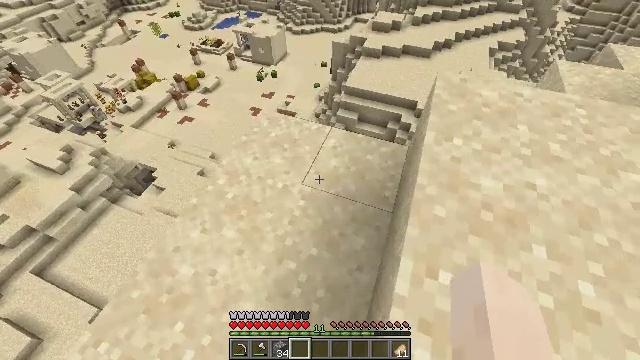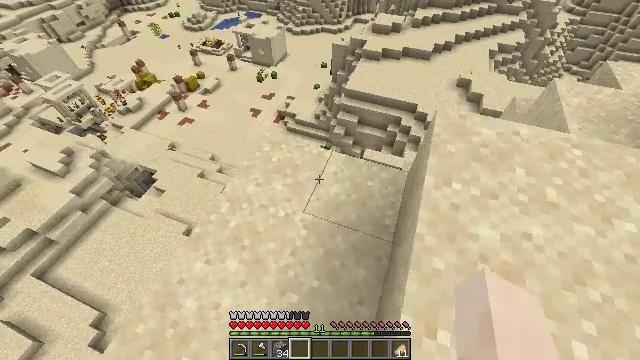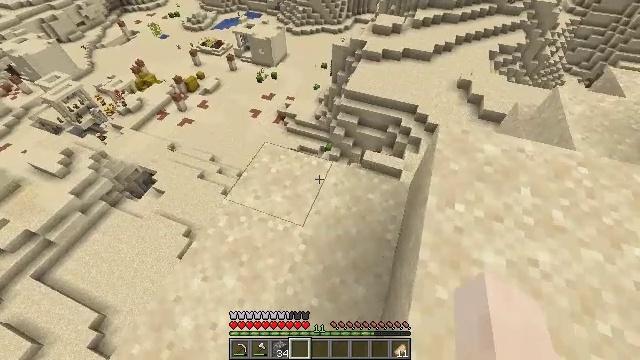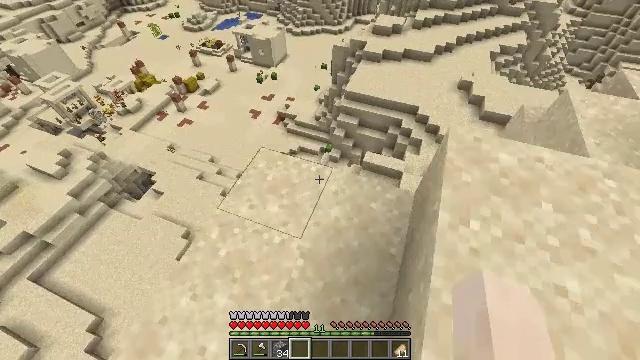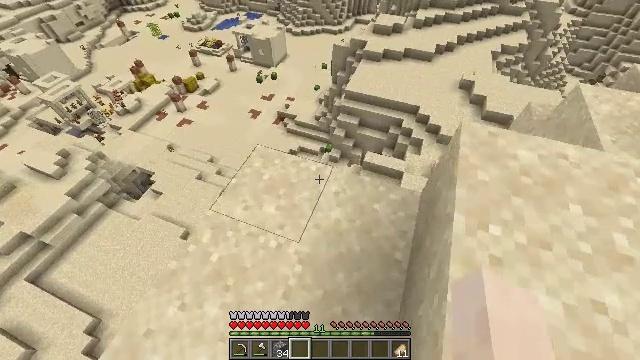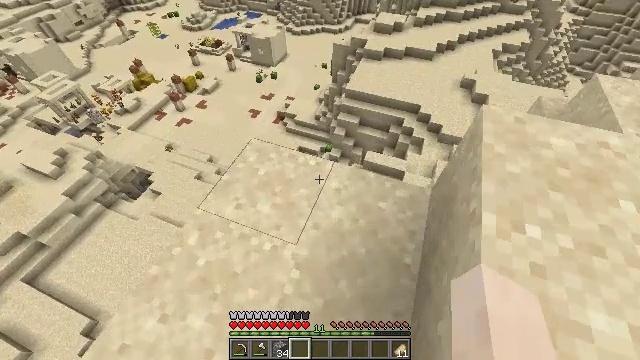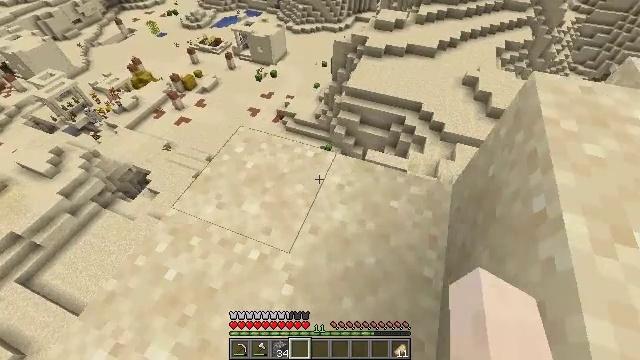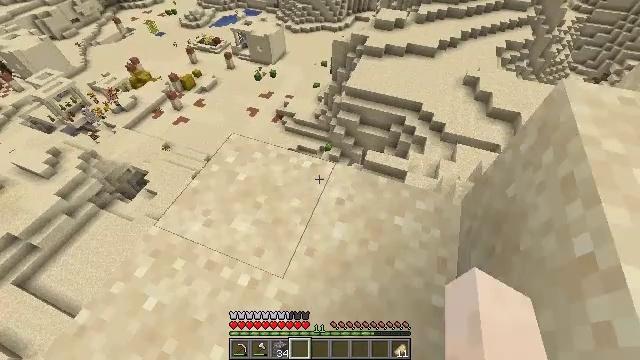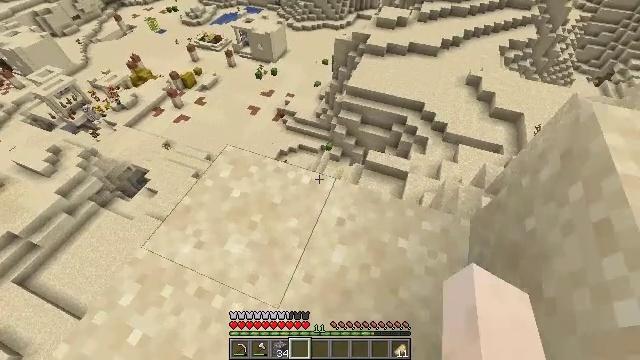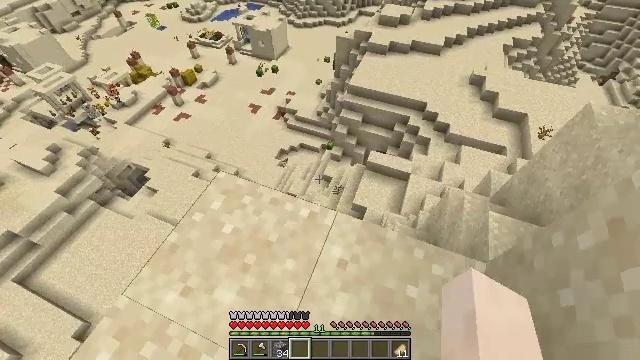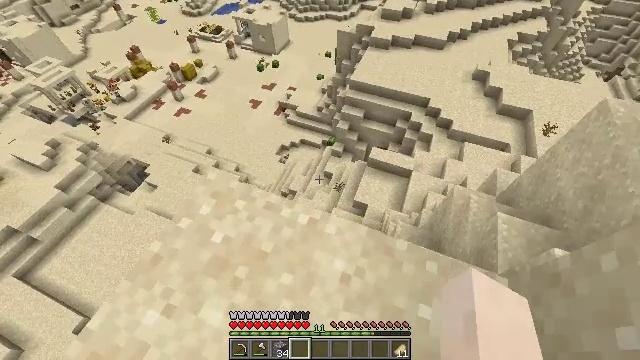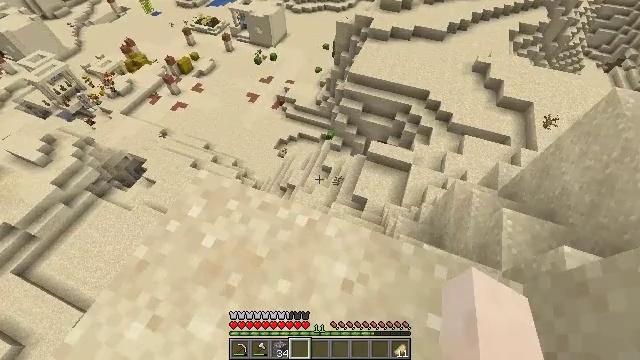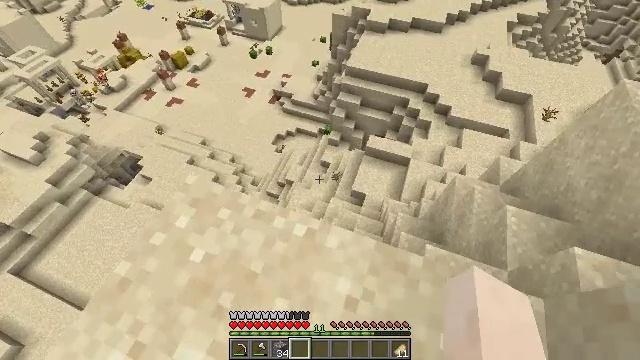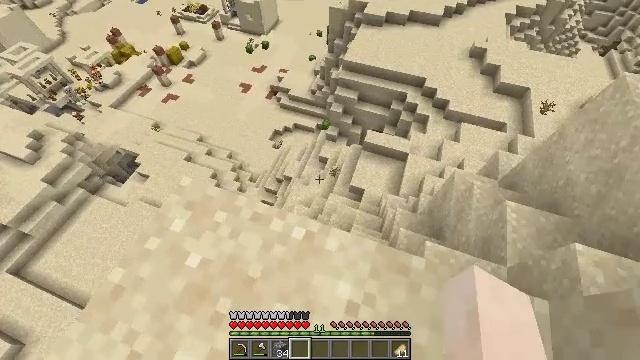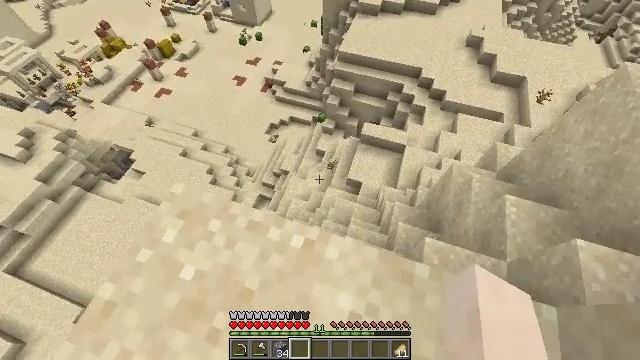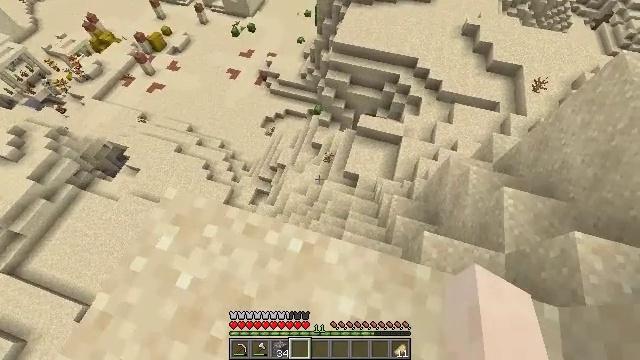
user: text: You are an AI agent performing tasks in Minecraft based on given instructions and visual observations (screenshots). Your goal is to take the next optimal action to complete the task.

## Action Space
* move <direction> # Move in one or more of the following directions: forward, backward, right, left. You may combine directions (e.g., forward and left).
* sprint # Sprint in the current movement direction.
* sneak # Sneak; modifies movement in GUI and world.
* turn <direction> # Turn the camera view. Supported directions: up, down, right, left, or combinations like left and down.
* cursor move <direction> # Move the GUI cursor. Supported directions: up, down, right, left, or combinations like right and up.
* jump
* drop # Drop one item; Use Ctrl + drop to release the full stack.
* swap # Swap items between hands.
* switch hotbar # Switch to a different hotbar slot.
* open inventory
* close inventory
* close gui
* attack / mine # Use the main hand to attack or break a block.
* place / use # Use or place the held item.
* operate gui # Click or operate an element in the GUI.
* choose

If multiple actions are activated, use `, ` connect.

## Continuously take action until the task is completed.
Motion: motion action
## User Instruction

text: Extract smooth sandstone from its location.
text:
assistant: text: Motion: move forward
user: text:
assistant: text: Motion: move forward
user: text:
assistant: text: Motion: move forward
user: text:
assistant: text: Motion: move forward
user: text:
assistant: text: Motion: move forward
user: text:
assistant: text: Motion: move forward
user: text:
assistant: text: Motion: move forward
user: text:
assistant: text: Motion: move forward
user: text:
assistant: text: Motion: move forward, sneak
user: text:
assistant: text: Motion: move forward, sneak
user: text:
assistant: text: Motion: move forward, sneak, turn down
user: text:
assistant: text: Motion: move forward, sneak, turn down
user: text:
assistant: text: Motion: move forward, sneak, turn down
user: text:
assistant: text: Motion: move forward, sneak, turn right and down
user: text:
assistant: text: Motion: move forward, sneak, turn right and down
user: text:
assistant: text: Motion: move forward, sneak, turn right and down
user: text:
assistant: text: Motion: move forward, sneak
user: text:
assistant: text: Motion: move forward, sneak
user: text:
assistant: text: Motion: move forward, sneak
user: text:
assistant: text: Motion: sneak
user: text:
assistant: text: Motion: move right, sneak
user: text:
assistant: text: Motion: move right, sneak
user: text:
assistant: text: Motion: move right, sneak, turn right
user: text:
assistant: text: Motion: move right, sneak, turn right and down
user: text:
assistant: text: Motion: move right, sneak, turn right and down
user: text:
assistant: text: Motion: move forward and move right, sneak, turn right and down
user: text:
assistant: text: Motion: move forward and move right, turn right
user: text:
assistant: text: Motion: move forward and move right
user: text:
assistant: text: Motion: move forward
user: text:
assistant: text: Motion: move forward